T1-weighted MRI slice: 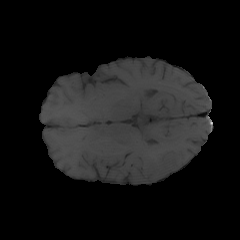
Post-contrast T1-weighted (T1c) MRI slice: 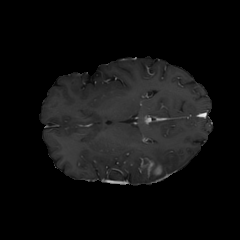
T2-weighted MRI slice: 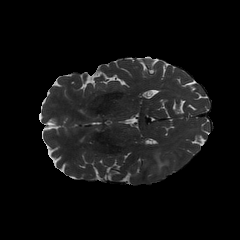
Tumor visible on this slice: yes